Interaction volume radius: 10 \u00c5
Interaction volume height: 20 \u00c5
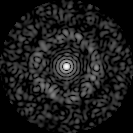
Disorder parameter: 0.8551